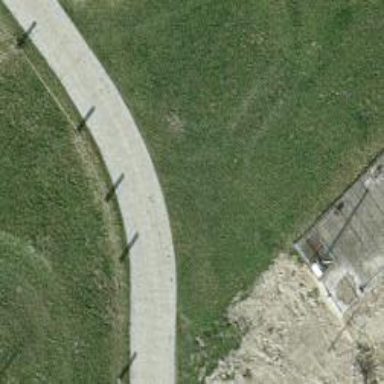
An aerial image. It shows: Service road with paved surface of grade 3 tracktype.